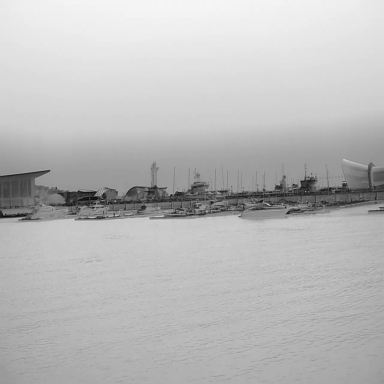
There are six canoes in the infrared image.